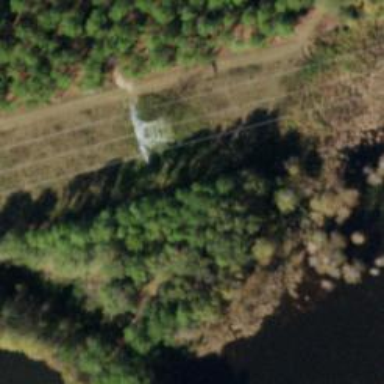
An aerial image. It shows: Lattice structure tower used for power distribution.